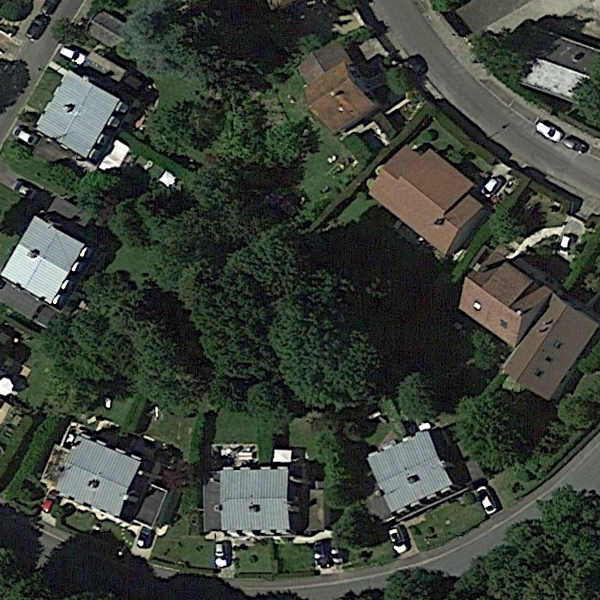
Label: MediumResidential